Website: bh-photo
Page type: account-dashboard
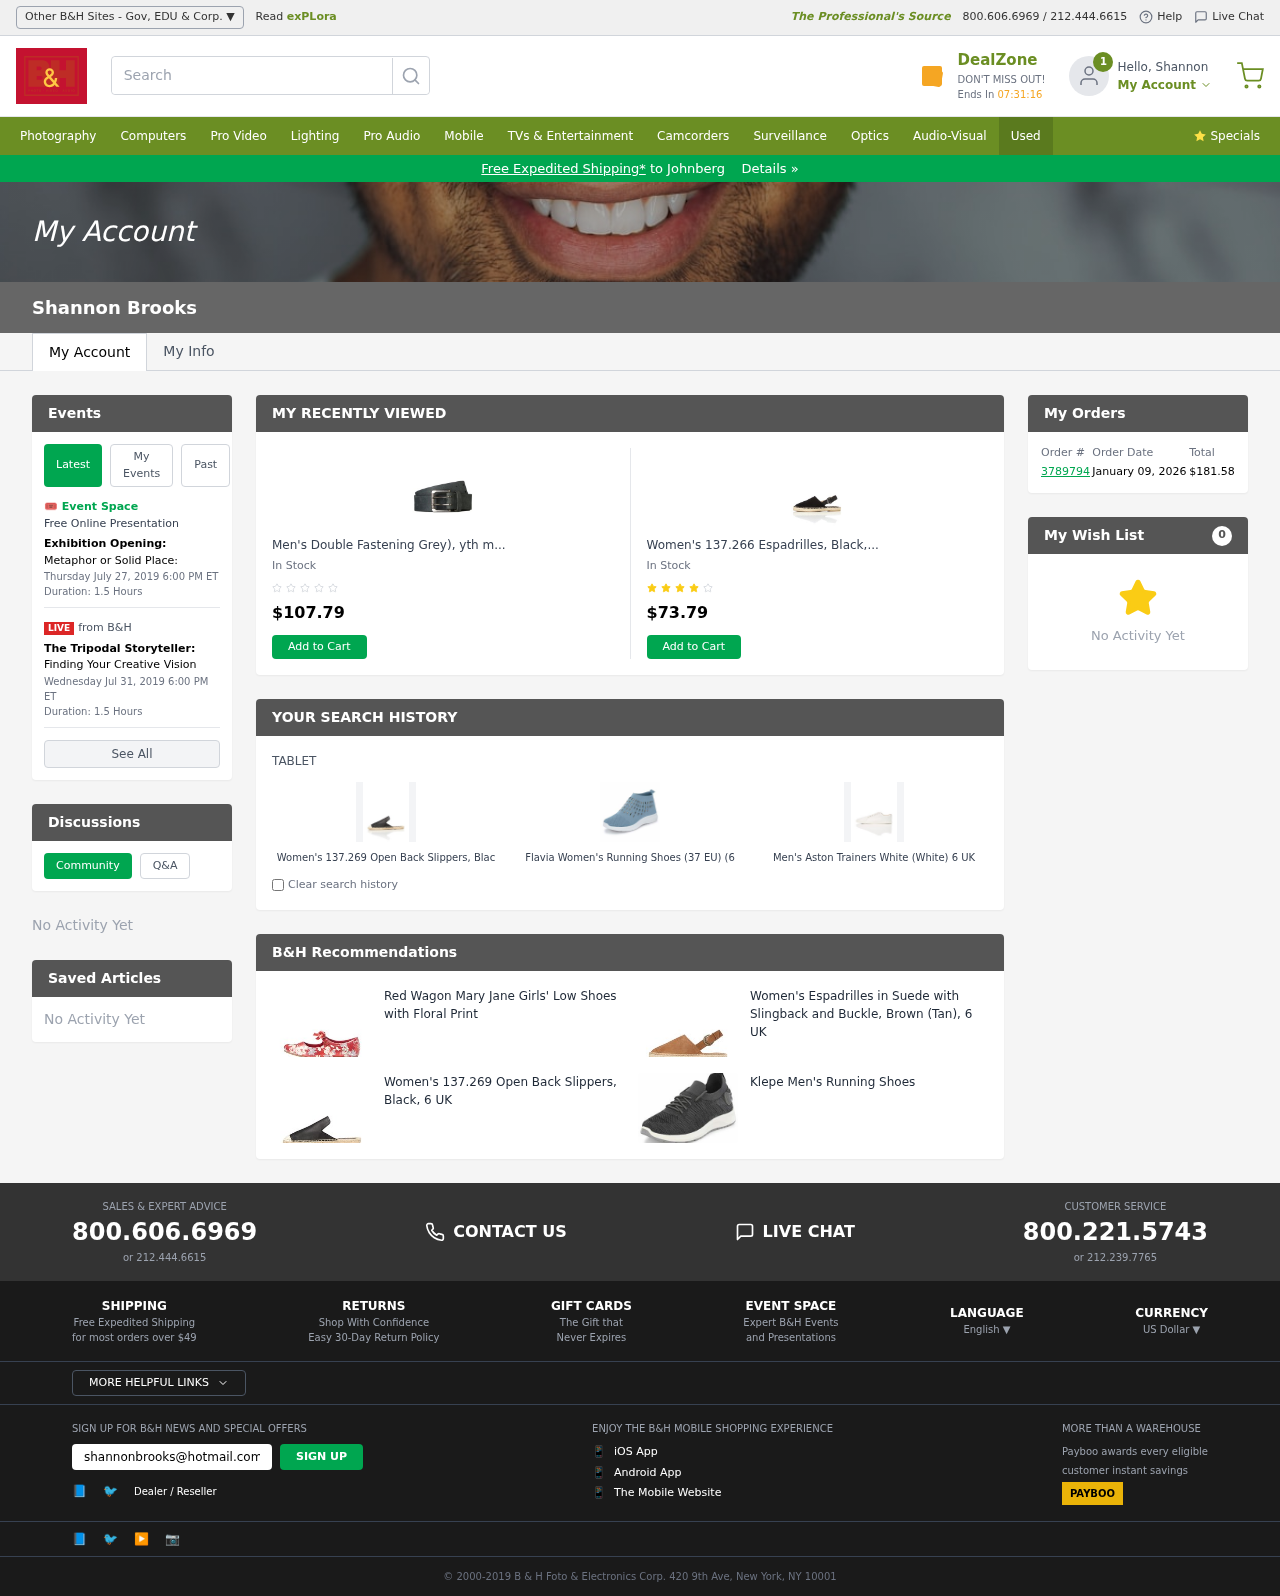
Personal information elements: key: PII_CITY
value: Johnberg
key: PII_EMAIL
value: shannonbrooks@hotmail.com
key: PII_FIRSTNAME
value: Shannon
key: PII_FULLNAME
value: Shannon Brooks
Product elements: key: PRODUCT1_NAME
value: Men's Double Fastening Grey), yth m
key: PRODUCT1_PRICE
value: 107.79
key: PRODUCT2_NAME
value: Women's 137.266 Espadrilles, Black, 6 UK
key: PRODUCT2_PRICE
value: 73.79
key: PRODUCT3_NAME
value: Women's 137.269 Open Back Slippers, Black, 8 US
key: PRODUCT4_NAME
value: Flavia Women's Running Shoes (37 EU) (6 US) (F/HD00641/BLU_L.Blue_5 UK)
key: PRODUCT5_NAME
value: Men's Aston Trainers White (White) 6 UK (40 EU)
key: PRODUCT6_NAME
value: Red Wagon Mary Jane Girls' Low Shoes with Floral Print
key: PRODUCT7_NAME
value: Women's Espadrilles in Suede with Slingback and Buckle, Brown (Tan), 6 UK
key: PRODUCT8_NAME
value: Women's 137.269 Open Back Slippers, Black, 6 UK
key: PRODUCT9_NAME
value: Klepe Men's Running Shoes
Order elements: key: ORDER_ID
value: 3789794
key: ORDER_DATE
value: January 09, 2026
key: ORDER_TOTAL
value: $181.58
Other elements: key: WISHLIST_COUNT
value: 0